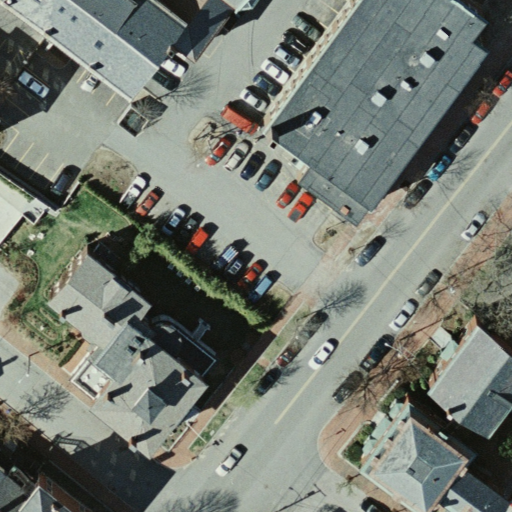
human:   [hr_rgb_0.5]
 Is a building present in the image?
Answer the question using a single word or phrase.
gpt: yes

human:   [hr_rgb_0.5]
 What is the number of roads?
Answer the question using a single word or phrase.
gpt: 3

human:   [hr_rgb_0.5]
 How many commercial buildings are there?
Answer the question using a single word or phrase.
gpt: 1

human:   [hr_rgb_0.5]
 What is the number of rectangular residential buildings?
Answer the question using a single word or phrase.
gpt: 3

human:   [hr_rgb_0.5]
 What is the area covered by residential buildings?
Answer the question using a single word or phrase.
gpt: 2324m2

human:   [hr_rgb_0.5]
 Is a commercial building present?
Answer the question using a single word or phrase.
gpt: yes

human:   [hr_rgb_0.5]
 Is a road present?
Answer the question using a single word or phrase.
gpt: yes

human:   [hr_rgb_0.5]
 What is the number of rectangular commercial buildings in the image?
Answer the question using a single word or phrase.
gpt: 0

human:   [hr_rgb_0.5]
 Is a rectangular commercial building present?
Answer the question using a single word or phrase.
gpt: no

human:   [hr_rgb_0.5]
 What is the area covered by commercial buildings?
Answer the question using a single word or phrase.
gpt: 474m2

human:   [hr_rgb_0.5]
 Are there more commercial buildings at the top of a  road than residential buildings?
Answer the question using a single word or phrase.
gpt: no

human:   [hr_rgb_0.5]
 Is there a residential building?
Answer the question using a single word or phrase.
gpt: yes

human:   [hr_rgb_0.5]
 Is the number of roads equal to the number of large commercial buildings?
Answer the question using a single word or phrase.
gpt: no

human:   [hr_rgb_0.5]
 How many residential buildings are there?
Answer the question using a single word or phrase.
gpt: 6

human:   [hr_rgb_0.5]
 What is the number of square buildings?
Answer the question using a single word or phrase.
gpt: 0

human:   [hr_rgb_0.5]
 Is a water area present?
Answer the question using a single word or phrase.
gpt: no

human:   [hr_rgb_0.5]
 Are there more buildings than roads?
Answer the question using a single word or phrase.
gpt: yes

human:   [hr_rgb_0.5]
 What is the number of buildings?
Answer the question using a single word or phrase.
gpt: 7

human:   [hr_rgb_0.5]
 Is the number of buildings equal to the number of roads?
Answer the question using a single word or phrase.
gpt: no

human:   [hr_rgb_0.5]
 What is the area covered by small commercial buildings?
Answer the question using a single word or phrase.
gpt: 0m2

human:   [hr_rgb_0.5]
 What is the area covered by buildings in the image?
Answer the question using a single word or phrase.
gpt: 2798m2

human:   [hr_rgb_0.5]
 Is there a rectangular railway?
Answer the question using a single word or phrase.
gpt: no

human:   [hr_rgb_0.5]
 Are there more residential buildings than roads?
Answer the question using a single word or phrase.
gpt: yes

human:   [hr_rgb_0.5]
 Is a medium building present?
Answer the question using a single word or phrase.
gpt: yes

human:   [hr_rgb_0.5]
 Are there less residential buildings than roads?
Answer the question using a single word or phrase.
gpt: no

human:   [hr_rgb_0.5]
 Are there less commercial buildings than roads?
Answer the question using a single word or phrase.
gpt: yes

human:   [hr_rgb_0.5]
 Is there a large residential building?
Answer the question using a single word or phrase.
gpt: yes

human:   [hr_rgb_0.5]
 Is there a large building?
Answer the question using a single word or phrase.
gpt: yes

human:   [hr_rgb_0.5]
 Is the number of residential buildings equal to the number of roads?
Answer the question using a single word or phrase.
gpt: no

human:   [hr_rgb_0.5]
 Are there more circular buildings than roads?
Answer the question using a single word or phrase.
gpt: no

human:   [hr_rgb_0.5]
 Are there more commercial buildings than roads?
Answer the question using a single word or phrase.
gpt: no

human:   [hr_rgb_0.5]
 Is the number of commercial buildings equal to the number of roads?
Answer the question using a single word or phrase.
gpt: no

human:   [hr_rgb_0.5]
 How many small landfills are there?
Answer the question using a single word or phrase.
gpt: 0

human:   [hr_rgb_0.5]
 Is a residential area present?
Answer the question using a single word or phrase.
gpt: no

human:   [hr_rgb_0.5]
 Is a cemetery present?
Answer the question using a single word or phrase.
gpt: no

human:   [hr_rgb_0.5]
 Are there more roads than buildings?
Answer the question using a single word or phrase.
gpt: no

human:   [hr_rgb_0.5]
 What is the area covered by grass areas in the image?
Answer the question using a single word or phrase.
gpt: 0m2

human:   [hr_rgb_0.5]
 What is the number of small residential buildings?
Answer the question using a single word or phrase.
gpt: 2

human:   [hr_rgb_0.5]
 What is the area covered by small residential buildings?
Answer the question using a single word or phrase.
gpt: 61m2

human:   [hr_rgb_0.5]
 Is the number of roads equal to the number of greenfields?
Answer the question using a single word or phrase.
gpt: no

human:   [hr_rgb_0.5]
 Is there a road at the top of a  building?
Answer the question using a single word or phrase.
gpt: no

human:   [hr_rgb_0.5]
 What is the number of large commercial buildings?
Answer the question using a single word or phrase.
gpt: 0

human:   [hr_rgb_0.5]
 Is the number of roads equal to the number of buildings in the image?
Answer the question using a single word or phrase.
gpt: no

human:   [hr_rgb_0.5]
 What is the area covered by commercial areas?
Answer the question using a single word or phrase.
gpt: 0m2

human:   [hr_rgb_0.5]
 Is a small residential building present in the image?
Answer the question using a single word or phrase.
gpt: yes

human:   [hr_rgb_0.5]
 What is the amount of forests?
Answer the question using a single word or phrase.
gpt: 0

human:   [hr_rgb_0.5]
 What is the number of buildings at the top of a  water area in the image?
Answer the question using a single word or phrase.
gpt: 0

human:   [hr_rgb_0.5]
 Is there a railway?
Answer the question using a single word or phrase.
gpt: no

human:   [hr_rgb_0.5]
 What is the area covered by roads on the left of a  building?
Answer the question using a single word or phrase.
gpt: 0m2

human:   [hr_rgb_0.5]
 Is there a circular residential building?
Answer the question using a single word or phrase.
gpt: no

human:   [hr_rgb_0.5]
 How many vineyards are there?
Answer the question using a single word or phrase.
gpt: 0

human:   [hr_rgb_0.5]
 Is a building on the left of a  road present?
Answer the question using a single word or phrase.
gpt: yes

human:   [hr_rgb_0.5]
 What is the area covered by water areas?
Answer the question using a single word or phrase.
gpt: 0m2

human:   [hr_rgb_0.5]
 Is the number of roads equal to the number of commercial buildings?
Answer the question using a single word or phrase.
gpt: no

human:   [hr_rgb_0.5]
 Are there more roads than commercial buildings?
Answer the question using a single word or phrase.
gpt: yes

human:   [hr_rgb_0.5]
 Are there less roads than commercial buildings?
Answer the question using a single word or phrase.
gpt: no

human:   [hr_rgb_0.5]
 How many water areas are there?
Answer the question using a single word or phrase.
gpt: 0

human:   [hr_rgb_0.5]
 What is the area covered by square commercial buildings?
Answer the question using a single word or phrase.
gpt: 0m2

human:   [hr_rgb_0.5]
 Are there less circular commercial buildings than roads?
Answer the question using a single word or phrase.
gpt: yes

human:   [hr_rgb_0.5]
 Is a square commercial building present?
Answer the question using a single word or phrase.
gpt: no

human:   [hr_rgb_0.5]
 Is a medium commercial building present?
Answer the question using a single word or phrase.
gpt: yes

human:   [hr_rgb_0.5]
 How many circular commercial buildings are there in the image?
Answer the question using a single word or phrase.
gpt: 0

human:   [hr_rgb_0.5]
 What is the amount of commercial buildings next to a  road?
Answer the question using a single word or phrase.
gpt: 1

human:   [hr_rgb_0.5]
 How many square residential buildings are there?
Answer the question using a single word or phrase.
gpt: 0